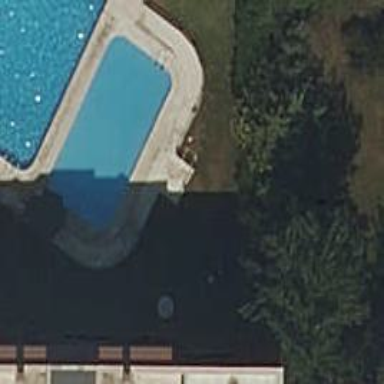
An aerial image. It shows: Swimming pool located in leisure land.